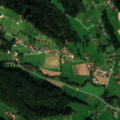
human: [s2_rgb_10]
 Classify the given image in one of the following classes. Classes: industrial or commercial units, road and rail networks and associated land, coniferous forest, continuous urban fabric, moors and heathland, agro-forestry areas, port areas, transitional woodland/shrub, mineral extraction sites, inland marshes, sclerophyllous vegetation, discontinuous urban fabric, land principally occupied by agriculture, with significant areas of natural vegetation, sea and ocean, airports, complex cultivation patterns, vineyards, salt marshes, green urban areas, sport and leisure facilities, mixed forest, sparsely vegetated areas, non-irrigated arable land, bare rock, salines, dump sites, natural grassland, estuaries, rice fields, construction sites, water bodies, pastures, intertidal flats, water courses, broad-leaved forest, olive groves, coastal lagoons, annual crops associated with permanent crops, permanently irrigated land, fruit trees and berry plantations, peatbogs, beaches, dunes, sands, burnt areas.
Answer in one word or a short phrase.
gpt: pastures, complex cultivation patterns, broad-leaved forest, mixed forest